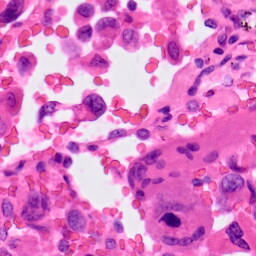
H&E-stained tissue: Lung